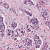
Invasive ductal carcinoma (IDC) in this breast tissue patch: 1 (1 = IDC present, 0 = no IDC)